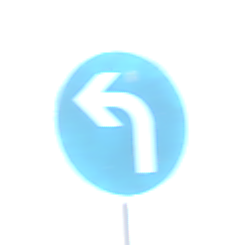
Verkehrszeichen: VorgeschriebeneFahrtrichtungLinks
Umgebung: Outdoor, RoadRail
Tageszeit: SunriseSunset
Wetter: PartlyCloudy
Licht: Natural
Jahreszeit: NotSpecified
Kontrast: MediumContrast